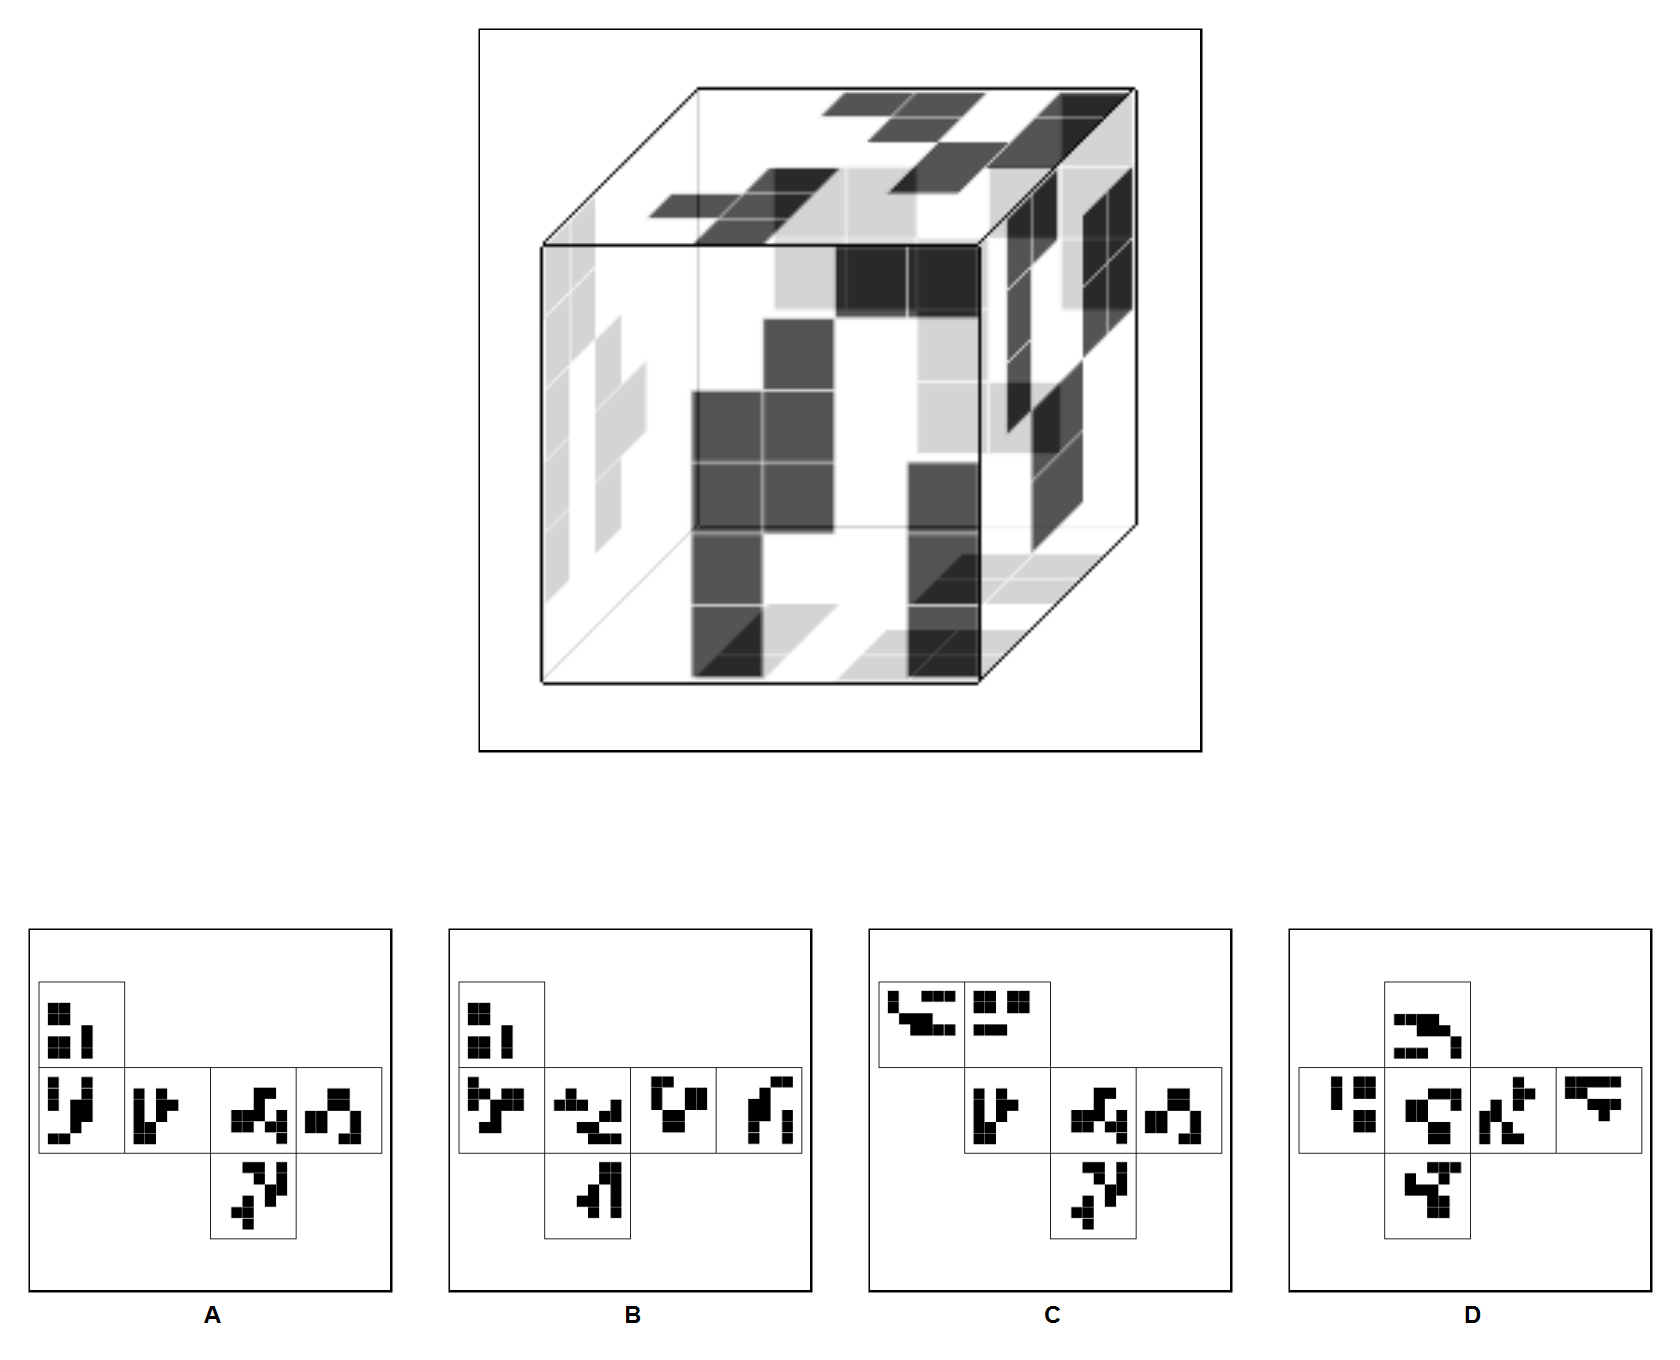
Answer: B